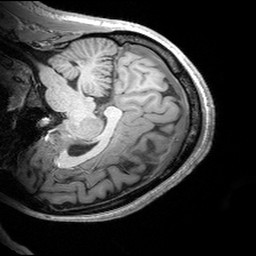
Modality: T1w
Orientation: sagittal
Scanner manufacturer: siemens
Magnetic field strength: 3 T
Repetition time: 2.53 s
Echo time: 0.00299 s